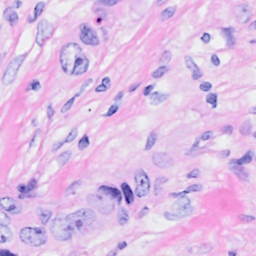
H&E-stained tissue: Breast